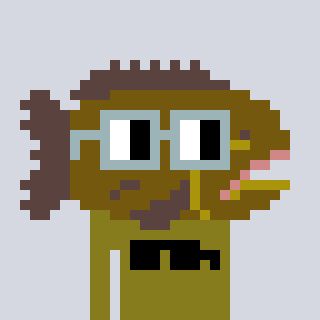
a pixel art character with square dark gray glasses, a grouper-shaped head and a gunk-colored body on a cool background